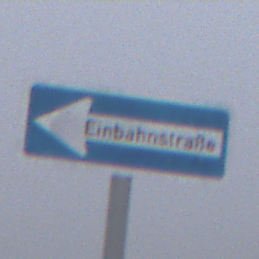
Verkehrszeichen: EinbahnstrasseLinksweisend
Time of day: MorningAfternoon
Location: Outdoor (RoadRail)
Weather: Overcast
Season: NotSpecified
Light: Natural